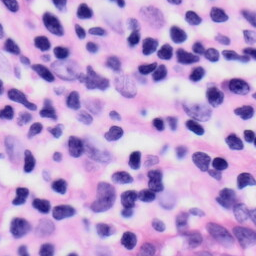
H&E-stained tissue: Skin